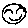
Label: smiley face